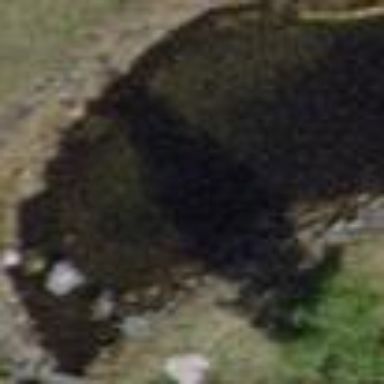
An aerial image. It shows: Pond surrounded by natural water.